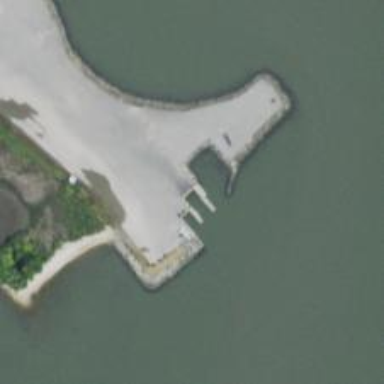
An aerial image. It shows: Slipway on leisure land.